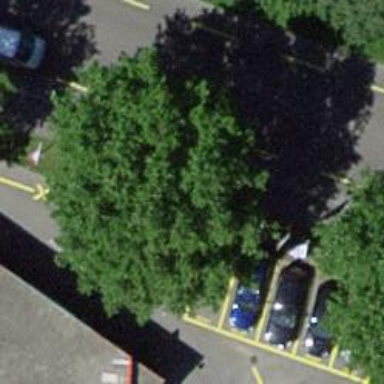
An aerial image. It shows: Sidewalk along the footway.